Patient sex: M
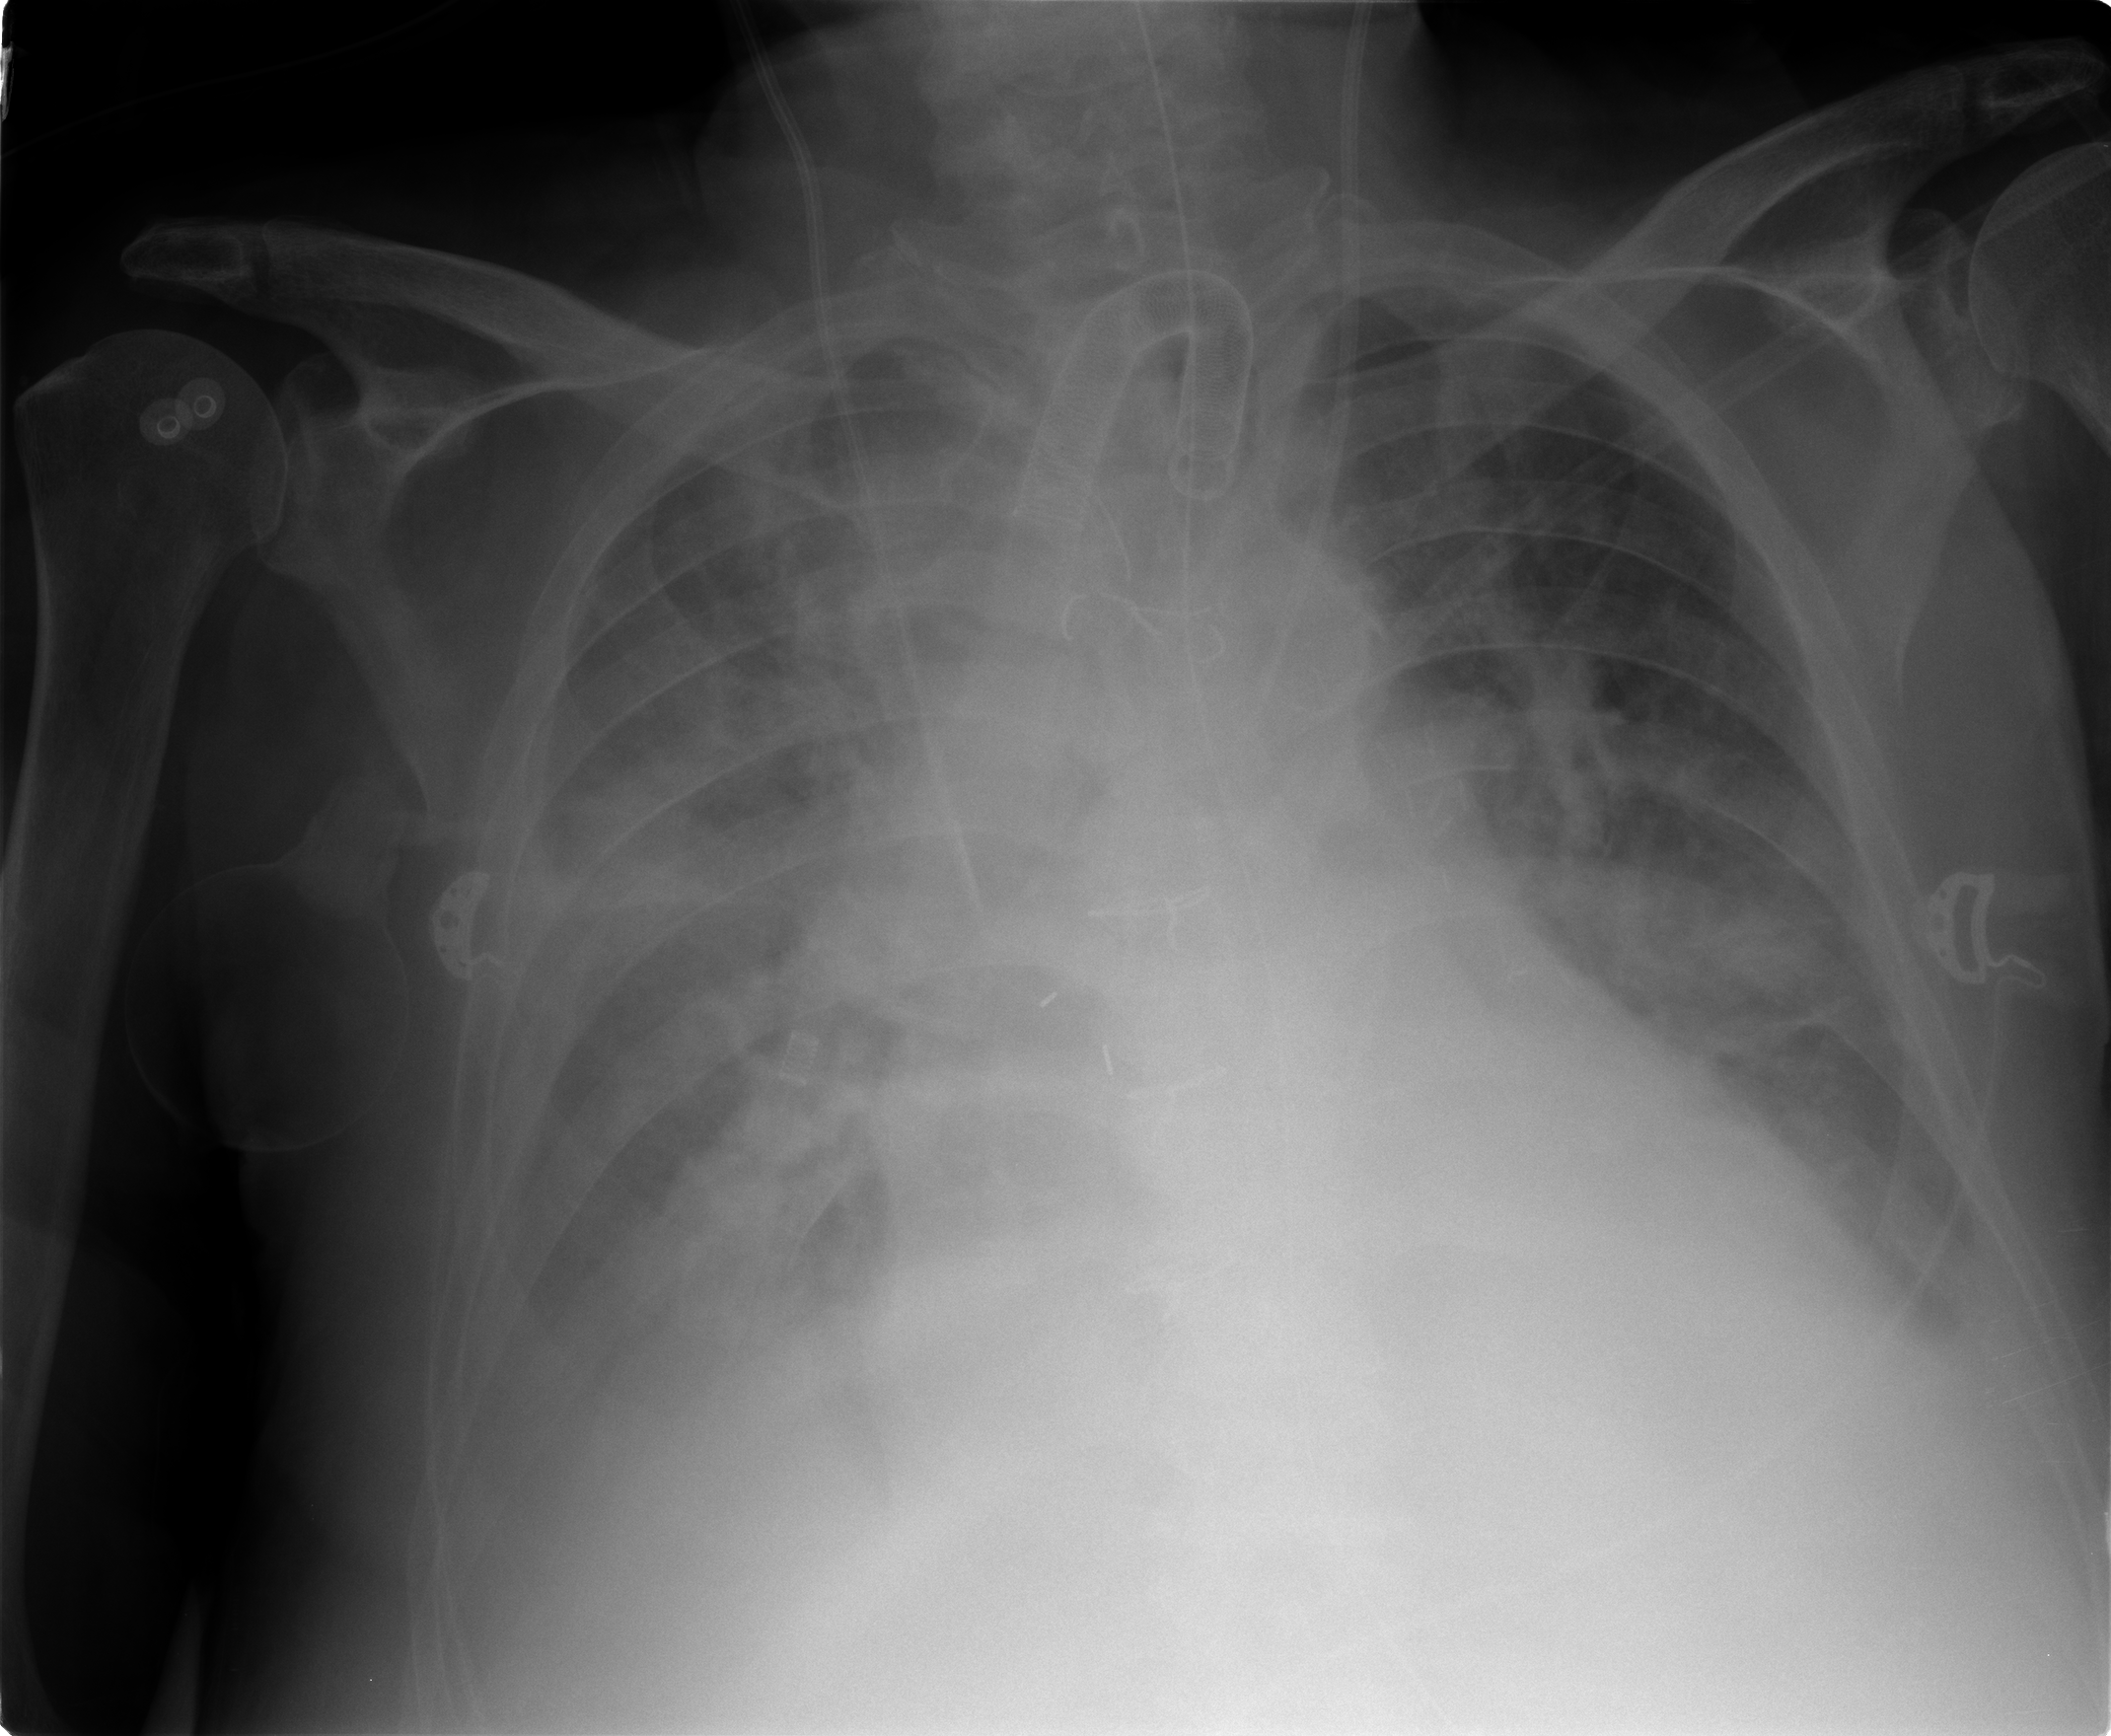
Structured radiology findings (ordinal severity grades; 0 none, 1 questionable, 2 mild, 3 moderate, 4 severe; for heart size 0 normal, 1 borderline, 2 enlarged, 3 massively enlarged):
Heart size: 2
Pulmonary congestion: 2
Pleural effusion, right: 3
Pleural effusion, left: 2
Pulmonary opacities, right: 3
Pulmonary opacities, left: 2
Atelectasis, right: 3
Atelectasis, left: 3